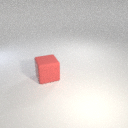
large red rubber cube